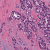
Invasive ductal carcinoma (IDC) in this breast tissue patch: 1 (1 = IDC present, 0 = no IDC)